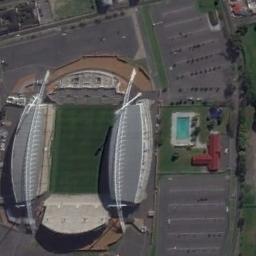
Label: stadium